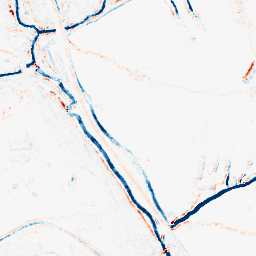
Category: morphological
Decomposition family: morphological_rect
Decomposition parameters: operation: average
width: 5
height: 5
Upsampling method: cubic_mitchell
Upsampling parameters: scale: 4
Upsampling scale: 4